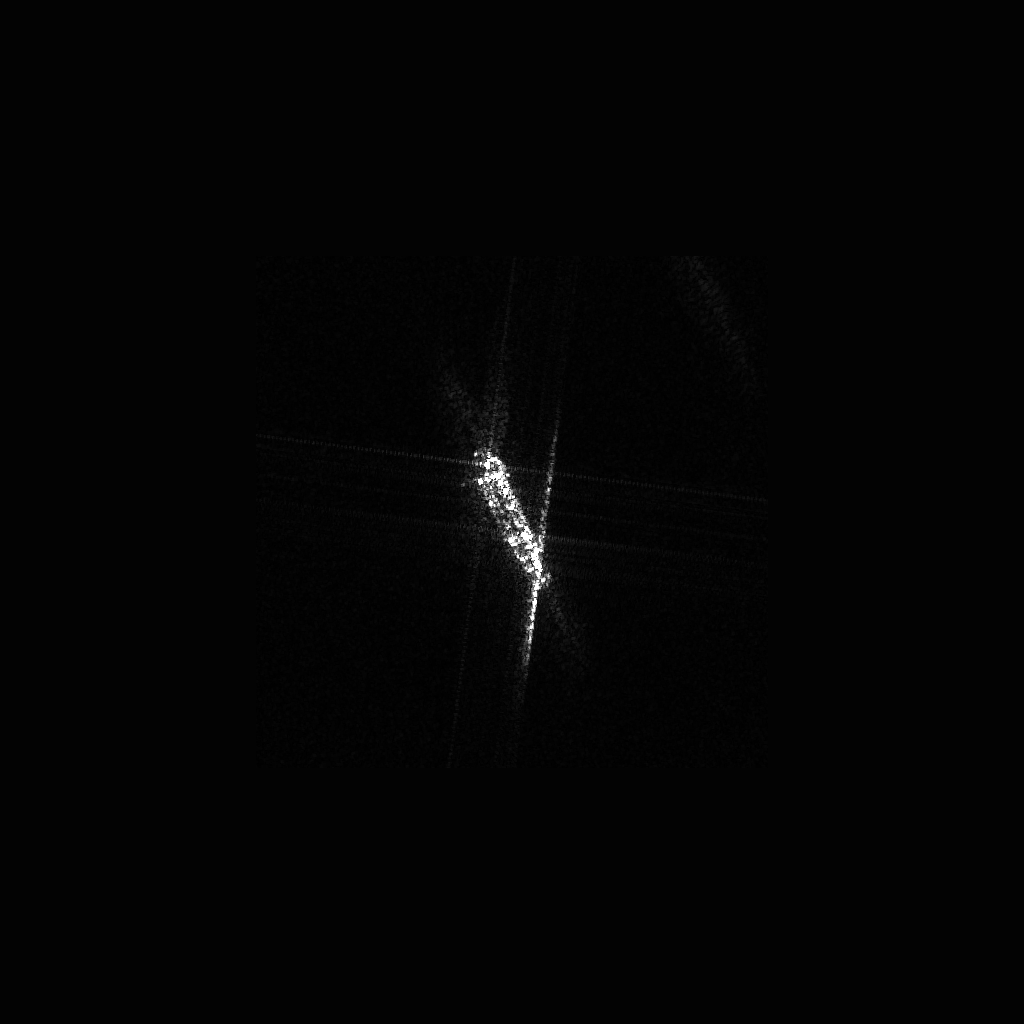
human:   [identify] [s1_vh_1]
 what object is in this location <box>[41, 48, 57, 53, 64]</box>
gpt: <ref>1 large cell-container at the center</ref>